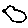
Label: bird